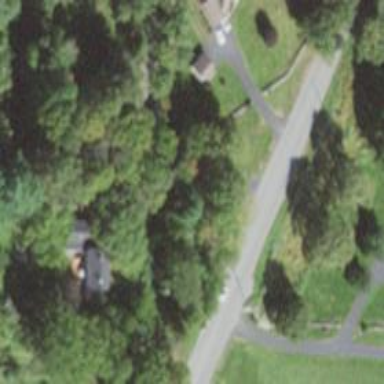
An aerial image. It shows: Residential driveway designated as service road.